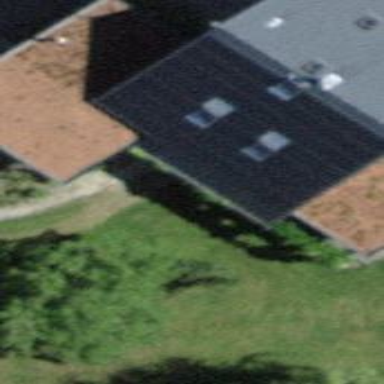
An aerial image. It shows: Residential building.